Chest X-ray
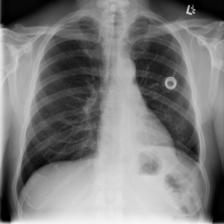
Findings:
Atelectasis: negative
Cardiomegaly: negative
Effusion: negative
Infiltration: negative
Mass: negative
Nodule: negative
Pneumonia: negative
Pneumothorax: negative
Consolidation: negative
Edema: negative
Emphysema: negative
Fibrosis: negative
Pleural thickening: negative
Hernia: negative